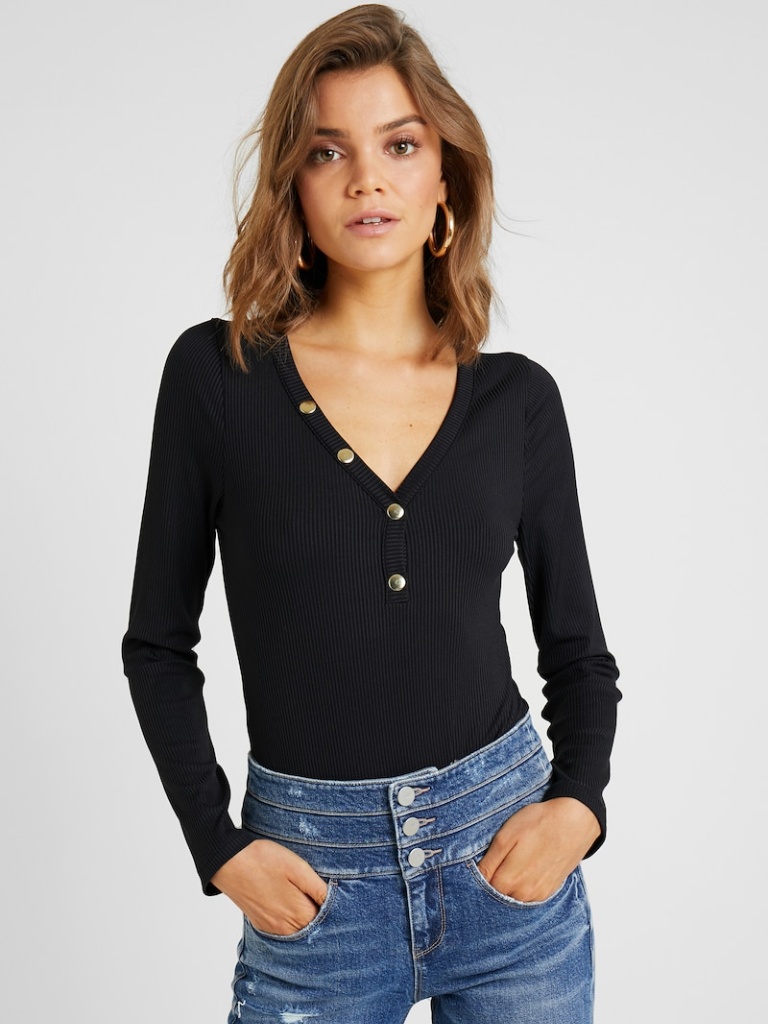
knit tight a long-sleeved with the sleeves down hip length Fully Tucked in v-neck bodysuit